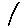
Label: line